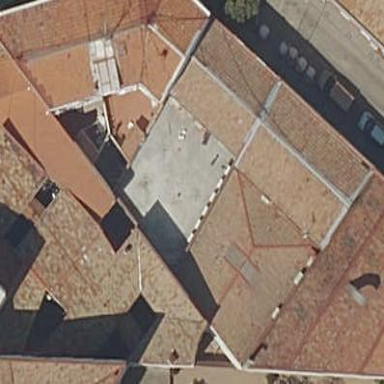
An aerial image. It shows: Part of building.